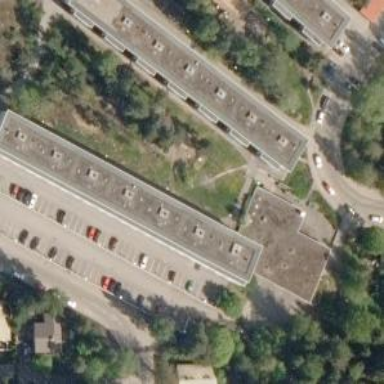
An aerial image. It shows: Residential building with apartments. The building has flat roof.